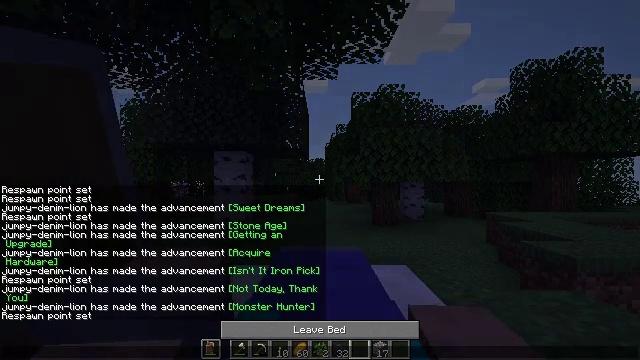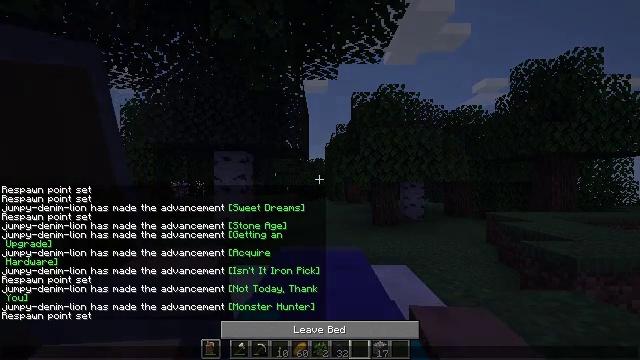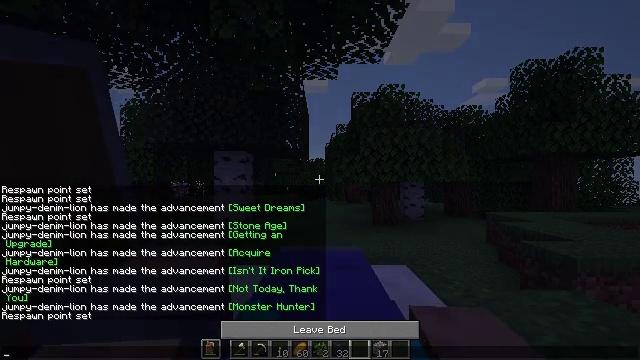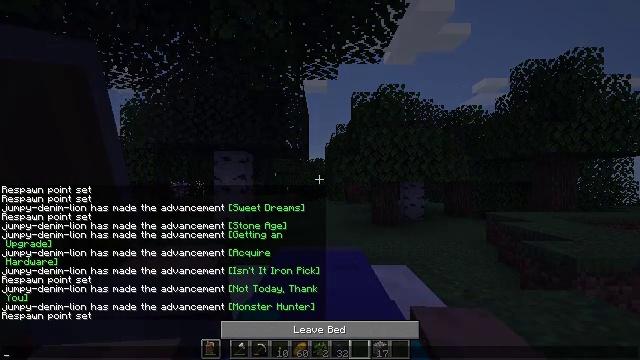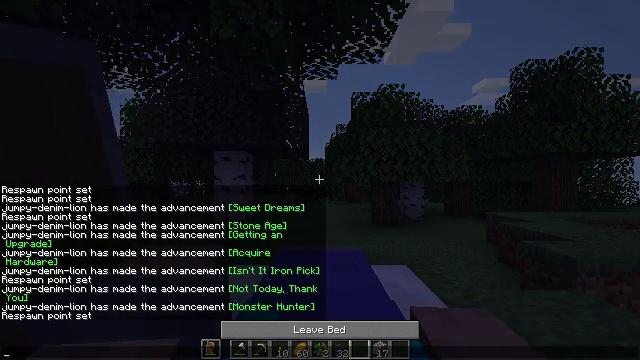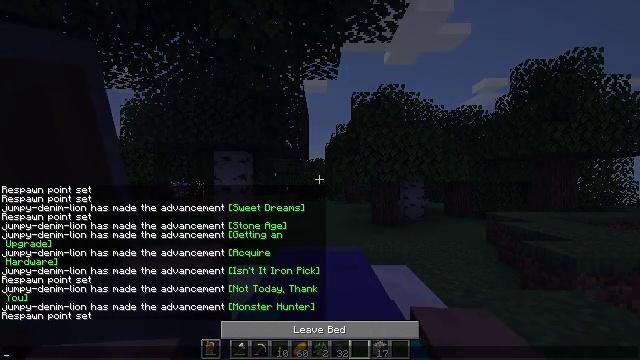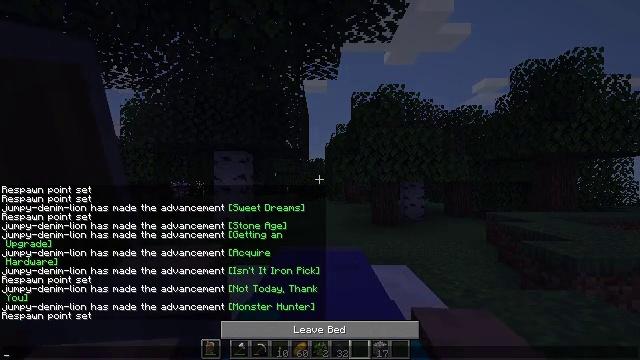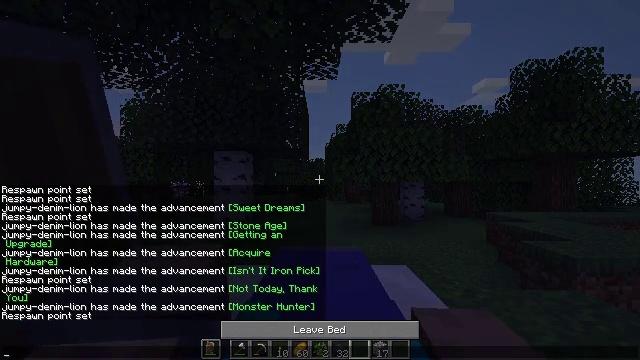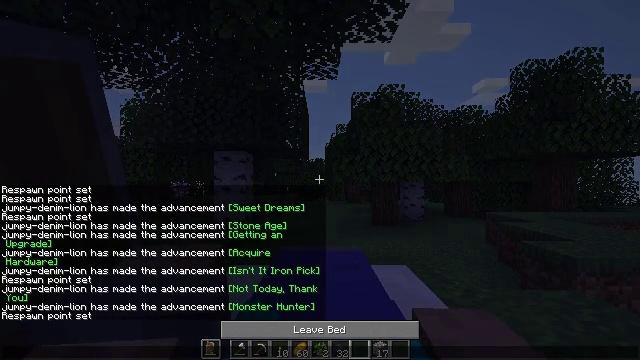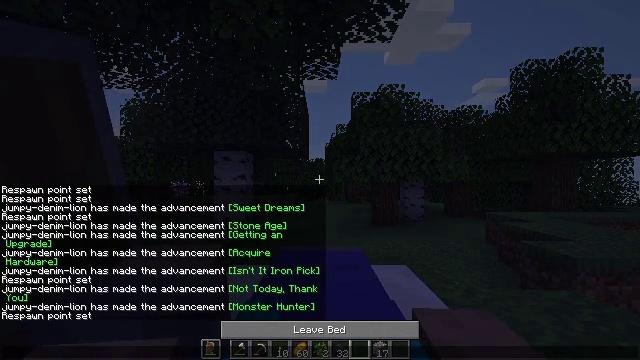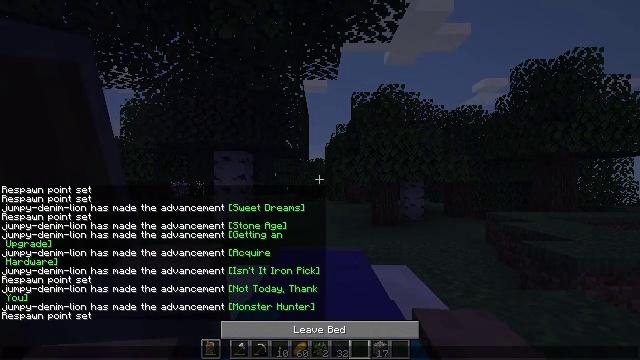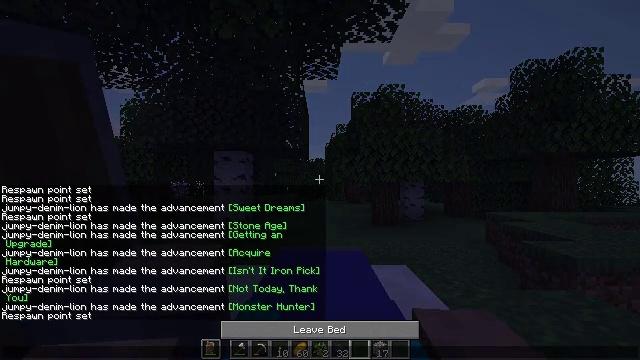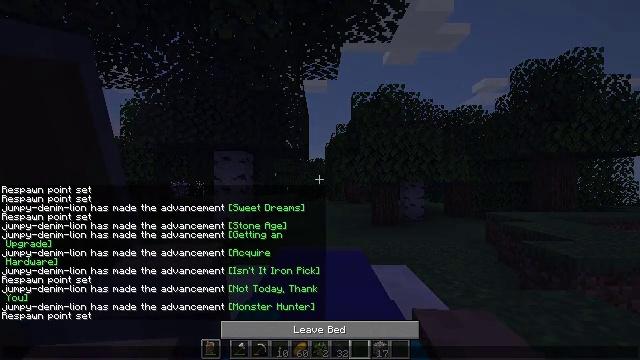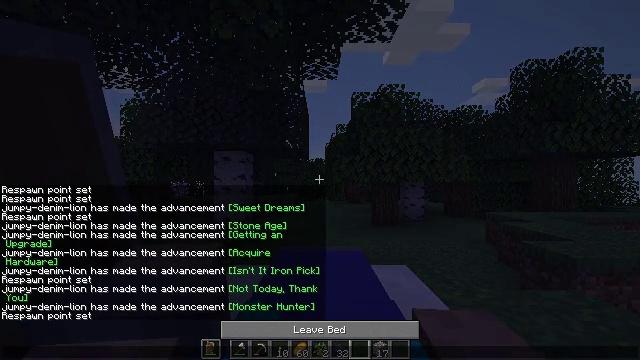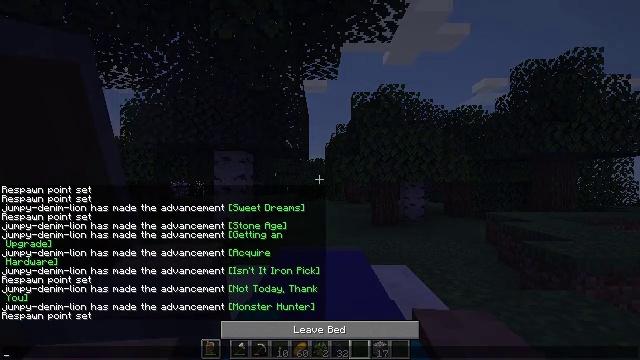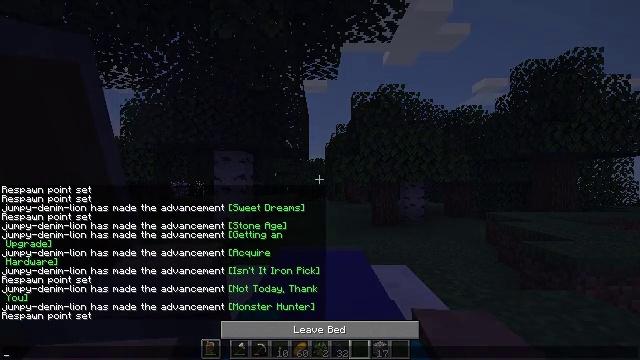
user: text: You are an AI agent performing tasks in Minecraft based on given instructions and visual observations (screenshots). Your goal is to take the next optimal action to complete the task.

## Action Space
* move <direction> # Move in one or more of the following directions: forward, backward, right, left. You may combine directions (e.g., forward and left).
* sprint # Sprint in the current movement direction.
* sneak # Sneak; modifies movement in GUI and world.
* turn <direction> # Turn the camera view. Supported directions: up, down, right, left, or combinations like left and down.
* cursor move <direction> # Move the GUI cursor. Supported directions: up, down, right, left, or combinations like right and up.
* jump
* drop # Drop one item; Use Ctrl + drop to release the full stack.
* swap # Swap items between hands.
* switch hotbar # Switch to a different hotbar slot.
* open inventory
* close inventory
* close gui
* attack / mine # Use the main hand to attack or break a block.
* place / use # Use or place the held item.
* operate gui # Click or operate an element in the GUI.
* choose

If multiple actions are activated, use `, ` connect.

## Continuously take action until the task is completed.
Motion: motion action
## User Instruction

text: Mine the white bed.
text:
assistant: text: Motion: no_op
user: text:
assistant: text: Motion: no_op
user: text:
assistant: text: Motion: no_op
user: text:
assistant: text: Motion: no_op
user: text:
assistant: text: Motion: no_op
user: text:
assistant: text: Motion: no_op
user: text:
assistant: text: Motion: no_op
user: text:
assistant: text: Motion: no_op
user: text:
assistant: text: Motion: no_op
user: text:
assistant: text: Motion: no_op
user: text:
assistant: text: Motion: no_op
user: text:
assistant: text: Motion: no_op
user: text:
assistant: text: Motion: no_op
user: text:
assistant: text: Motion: no_op
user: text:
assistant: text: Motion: no_op
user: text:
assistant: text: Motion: no_op
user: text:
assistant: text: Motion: no_op
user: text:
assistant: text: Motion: no_op
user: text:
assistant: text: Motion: no_op
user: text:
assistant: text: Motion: no_op
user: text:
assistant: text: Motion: no_op
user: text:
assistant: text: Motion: no_op
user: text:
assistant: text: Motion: no_op
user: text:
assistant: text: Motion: no_op
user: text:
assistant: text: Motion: no_op
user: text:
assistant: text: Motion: no_op
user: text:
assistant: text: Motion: no_op
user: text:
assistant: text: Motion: no_op
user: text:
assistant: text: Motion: no_op
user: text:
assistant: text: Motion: no_op